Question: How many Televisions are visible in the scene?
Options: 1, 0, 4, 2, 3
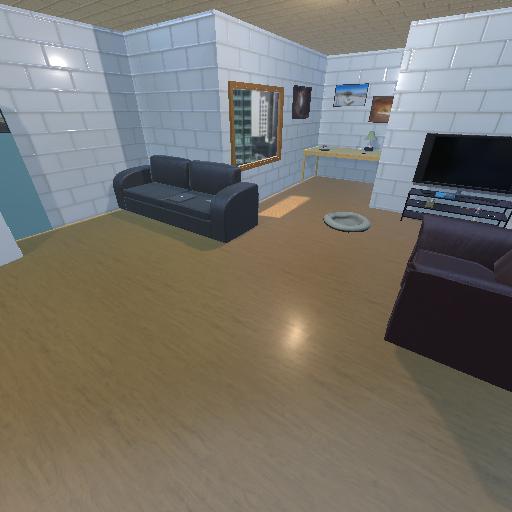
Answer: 1